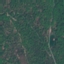
Label: Forest